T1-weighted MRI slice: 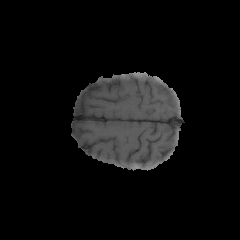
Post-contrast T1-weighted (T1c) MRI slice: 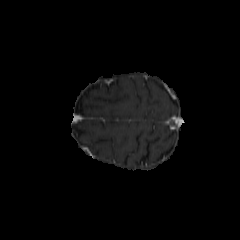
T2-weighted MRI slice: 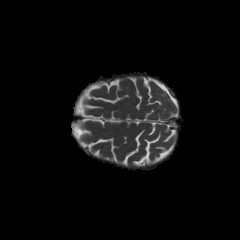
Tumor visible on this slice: no